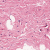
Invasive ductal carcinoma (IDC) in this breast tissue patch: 0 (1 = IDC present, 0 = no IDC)